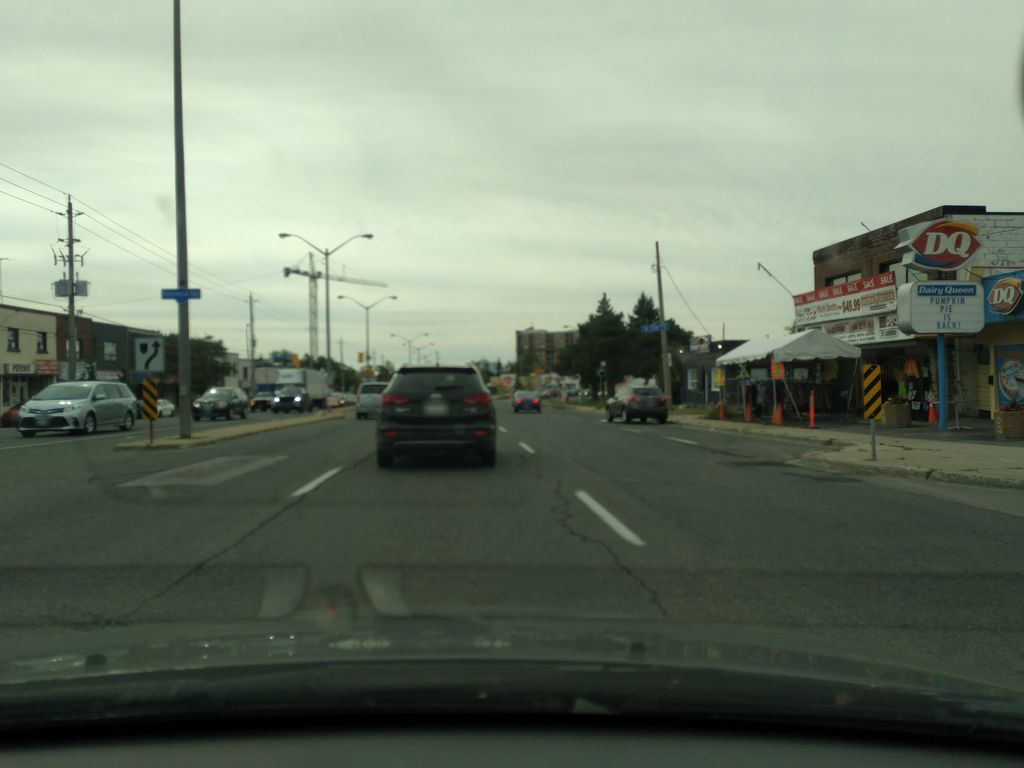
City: toronto